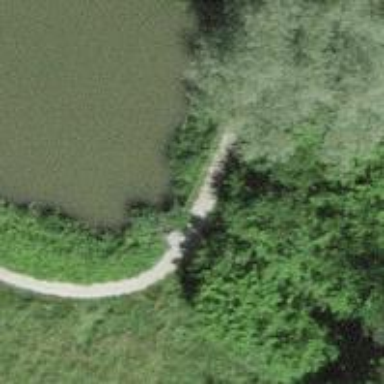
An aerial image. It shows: Path leading to bridge.